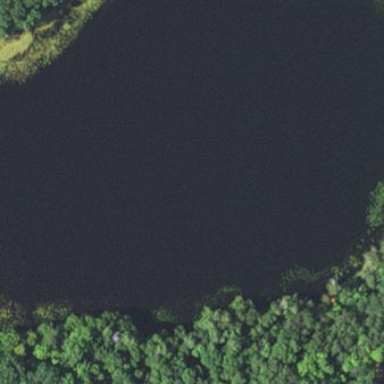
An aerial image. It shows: Beautiful lake surrounded by nature.